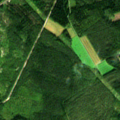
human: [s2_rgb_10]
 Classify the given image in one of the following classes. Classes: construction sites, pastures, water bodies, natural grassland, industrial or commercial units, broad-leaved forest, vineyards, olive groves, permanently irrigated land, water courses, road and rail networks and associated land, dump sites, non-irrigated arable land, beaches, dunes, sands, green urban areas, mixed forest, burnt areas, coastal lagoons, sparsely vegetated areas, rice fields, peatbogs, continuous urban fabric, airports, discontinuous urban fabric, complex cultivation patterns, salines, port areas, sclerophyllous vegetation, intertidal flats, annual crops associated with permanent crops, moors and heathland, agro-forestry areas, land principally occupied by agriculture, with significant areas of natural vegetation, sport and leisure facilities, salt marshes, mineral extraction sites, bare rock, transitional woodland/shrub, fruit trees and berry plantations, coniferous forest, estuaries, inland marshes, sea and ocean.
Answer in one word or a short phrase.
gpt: coniferous forest, mixed forest, transitional woodland/shrub